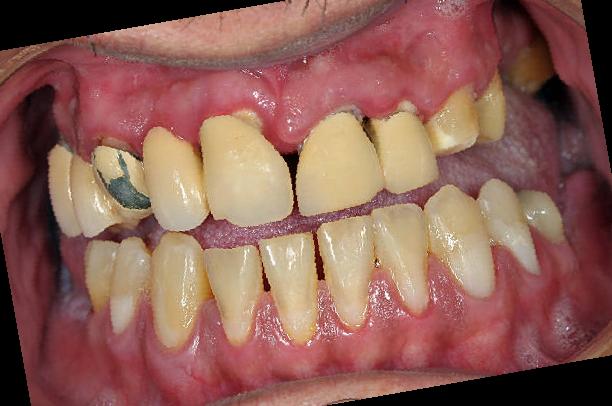
Condition: Calculus